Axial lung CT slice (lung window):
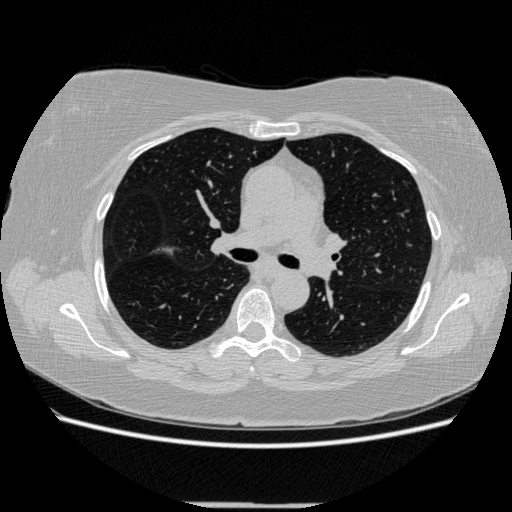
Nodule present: no